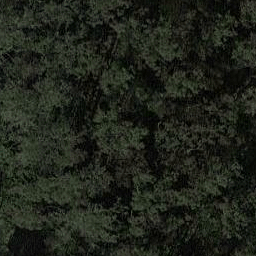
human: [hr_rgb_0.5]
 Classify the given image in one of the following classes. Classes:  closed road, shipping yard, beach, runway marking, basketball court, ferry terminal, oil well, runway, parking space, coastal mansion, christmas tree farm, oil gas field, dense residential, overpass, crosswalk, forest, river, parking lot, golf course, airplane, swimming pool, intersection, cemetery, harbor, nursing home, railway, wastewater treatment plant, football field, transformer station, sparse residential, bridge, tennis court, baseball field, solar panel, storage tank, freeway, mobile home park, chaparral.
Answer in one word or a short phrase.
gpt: forest